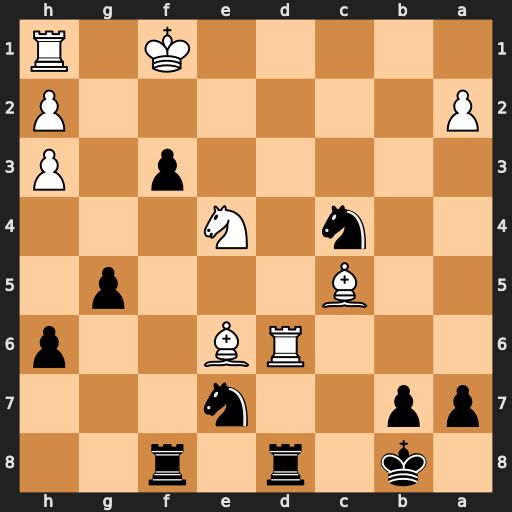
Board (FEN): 1k1r1r2/pp2n3/3RB2p/2B3p1/2n1N3/5p1P/P6P/5K1R
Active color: b
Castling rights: -
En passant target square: -
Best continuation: Nxd6 Bxd6+ Rxd6